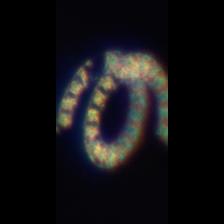
Taxon: Eucampia
Group: Diatoms